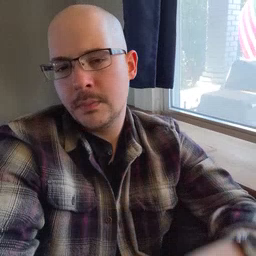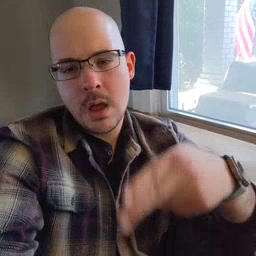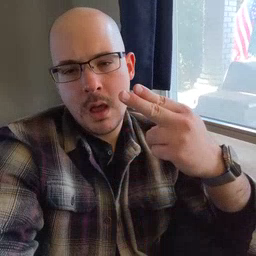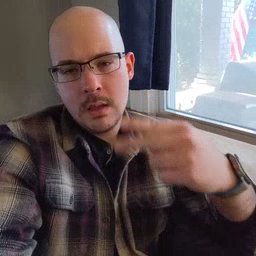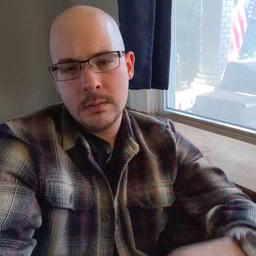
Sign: high